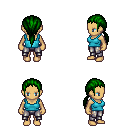
a pixel art fantasy rpg character, female body template, human, tanned skin, teal pirate shirt, metal pants, green ponytail hairstyle, four views (front, back, left, right), 2x2 character sprite sheet, small pixel art, hard edges, no anti-aliasing